Interaction volume radius: 5 \u00c5
Interaction volume height: 15 \u00c5
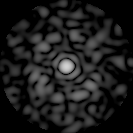
Disorder parameter: 0.8231